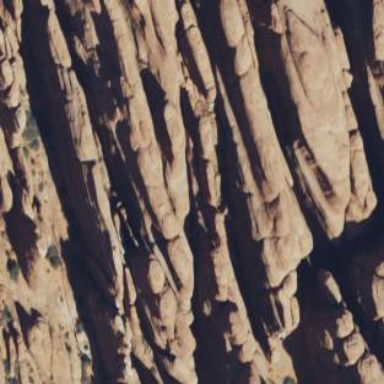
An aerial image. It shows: Cliff in nature.